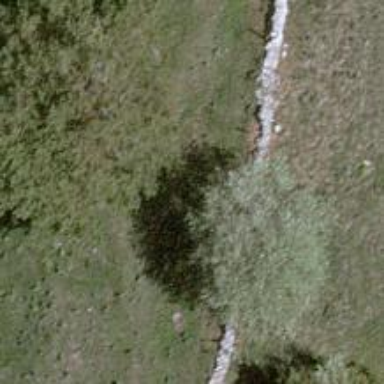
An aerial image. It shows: Wall is shown in the image.